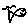
Label: fish